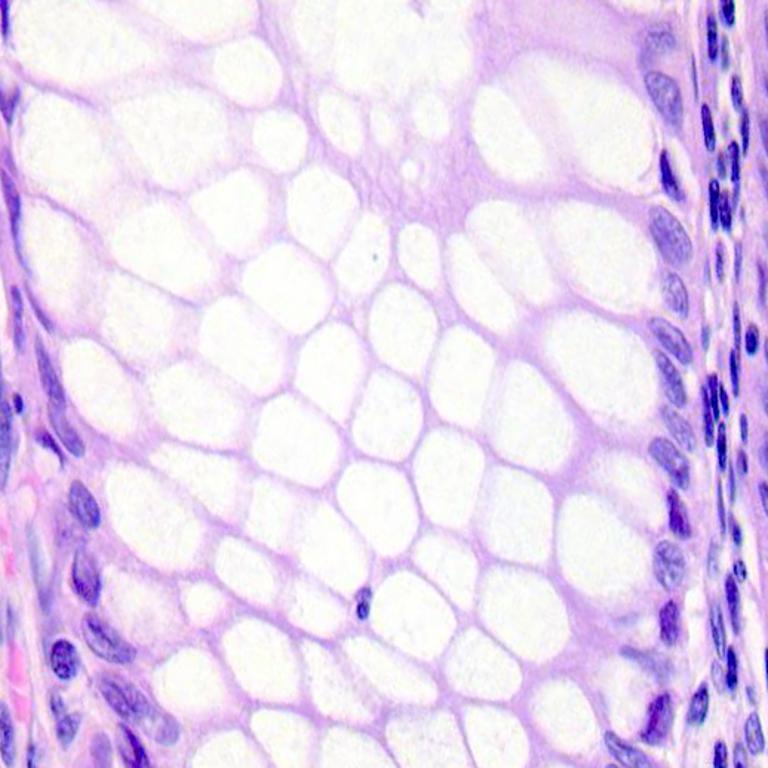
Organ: colon
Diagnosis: benign